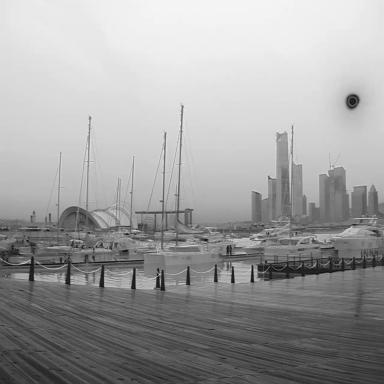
There are two sailboats in the infrared image.